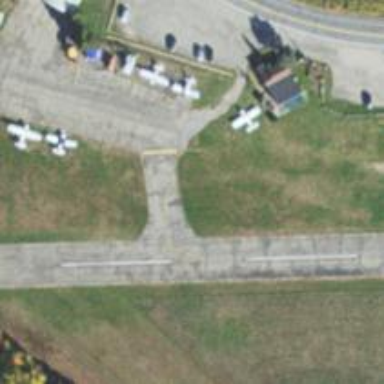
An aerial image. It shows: Image of taxiway at airport.